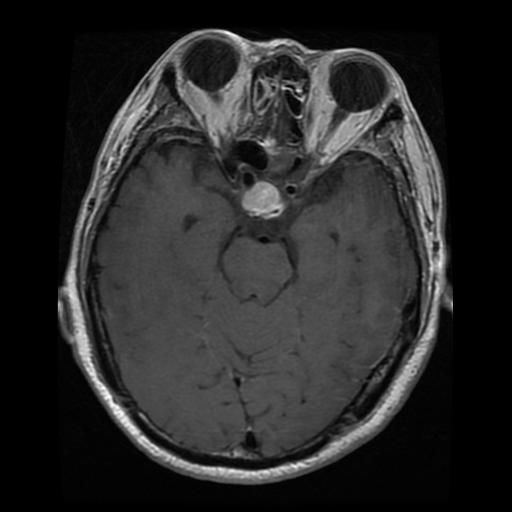
Label: pituitary